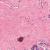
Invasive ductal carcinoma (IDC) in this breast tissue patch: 0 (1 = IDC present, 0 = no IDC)